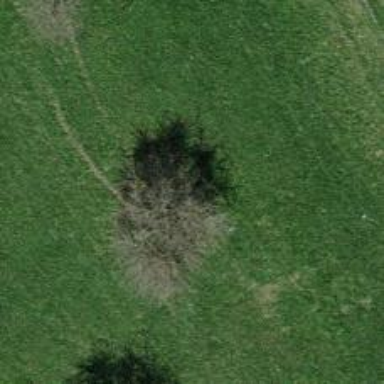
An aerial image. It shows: Agricultural area with broadleaved deciduous trees.